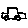
Label: car